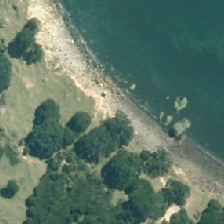
Land cover: high_producing_grassland